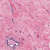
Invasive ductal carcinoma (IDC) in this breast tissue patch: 0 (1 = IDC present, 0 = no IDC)